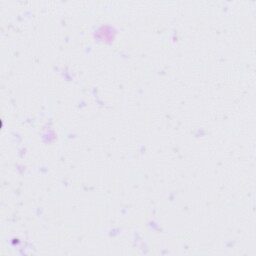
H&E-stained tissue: Tonsil